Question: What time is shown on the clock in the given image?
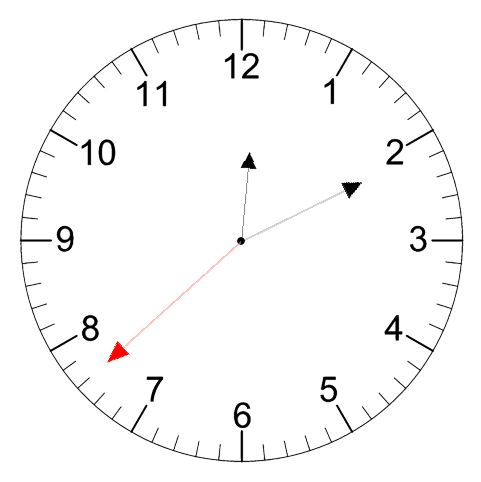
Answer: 12:10:38